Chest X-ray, PA view. Patient: 64 years old, sex F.
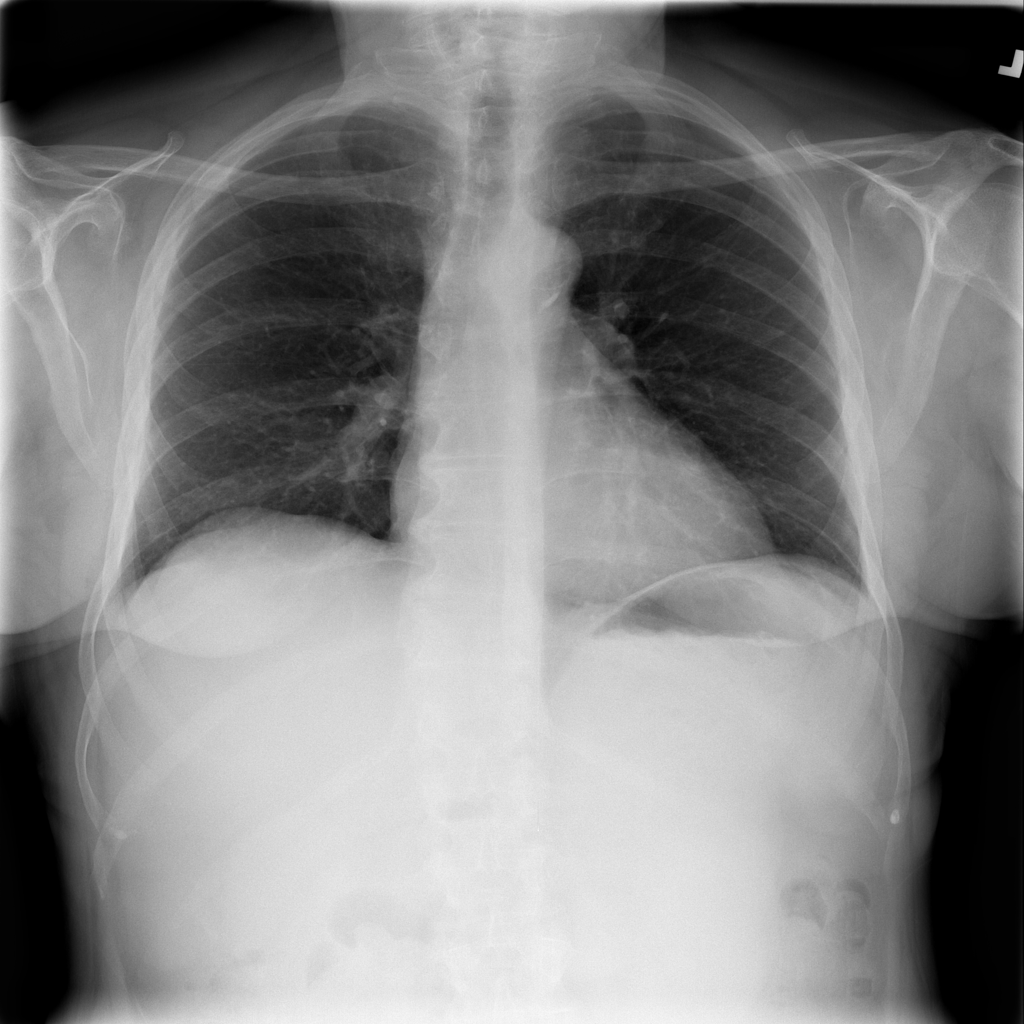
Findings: No Finding